Question: I am trying to read the csv file into a dataframe,the csv fileThe csv file looks like this.

The cell value only contains the hour information and miss the day information. I would like to read this csv file into a dataframe and transform the timing information into the format like '2021-05-07 04:04.00' i.e., I would like to add the day information. How to achieve that?
I used the following code, but it seems that pyspark just add the day information as '1970-01-01', kind of system setting.
'''
spark = SparkSession.builder.getOrCreate()
spark.conf.set("spark.sql.legacy.timeParserPolicy","LEGACY")
df_1 = spark.read.csv('test1.csv', header = True)
df_1 = df_1.withColumn('Timestamp', to_timestamp(col('Timing'), 'HH:mm'))
df_1.show(truncate=False)
'''
And I got the following result.
'''
+-------+-------------------+
| Timing| Timestamp|
+-------+-------------------+
|04:04.0|1970-01-01 04:04:00|
|19:04.0|1970-01-01 19:04:00|
'''
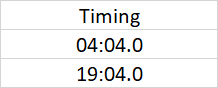
Answer: You can concat a date string before calling 'to_timestamp':
'''
import pyspark.sql.functions as F
df2 = df_1.withColumn(
'Timestamp',
F.to_timestamp(
F.concat_ws(' ', F.lit('2021-05-07'), 'Timing'),
'yyyy-MM-dd HH:mm.s'
)
)
df2.show()
+-------+-------------------+
| Timing| Timestamp|
+-------+-------------------+
|04:04.0|2021-05-07 04:04:00|
|19:04.0|2021-05-07 19:04:00|
+-------+-------------------+
'''